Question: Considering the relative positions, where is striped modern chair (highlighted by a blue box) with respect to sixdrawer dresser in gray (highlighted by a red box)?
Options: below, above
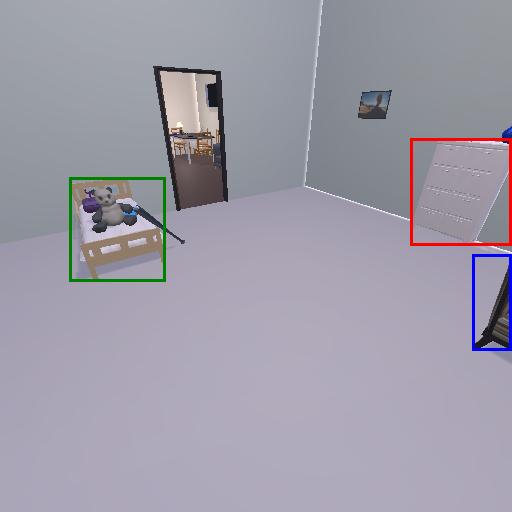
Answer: below